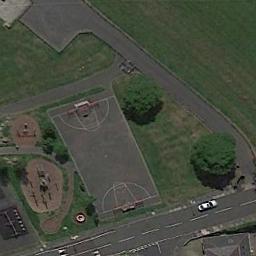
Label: basketball_court